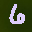
Label: 6